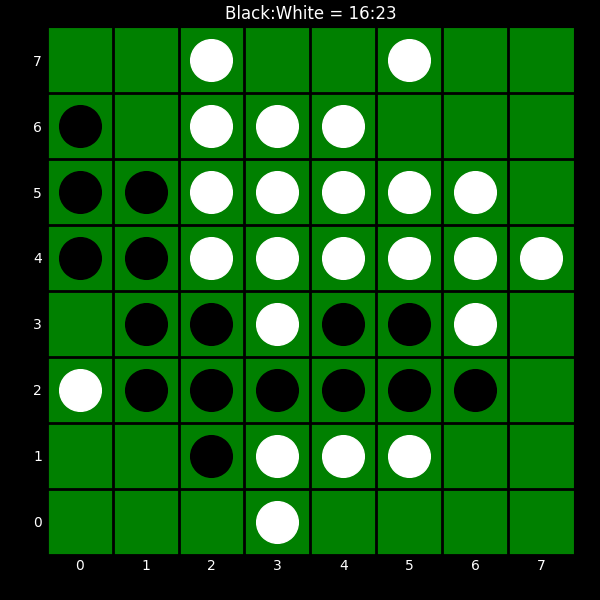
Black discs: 16
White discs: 23